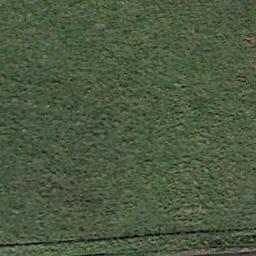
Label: meadow